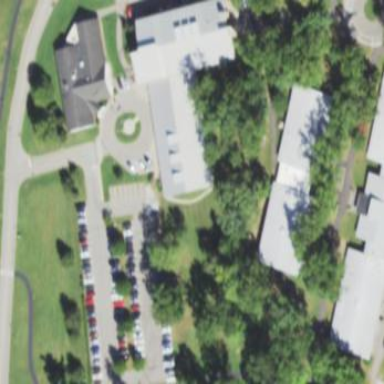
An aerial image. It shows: College building.